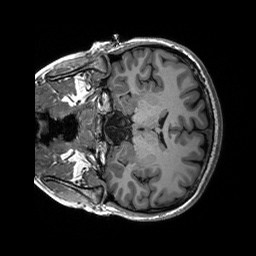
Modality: T1w
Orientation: coronal
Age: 23
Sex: female
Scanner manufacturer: siemens
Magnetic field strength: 3 T
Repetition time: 2.53 s
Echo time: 0.00227 s